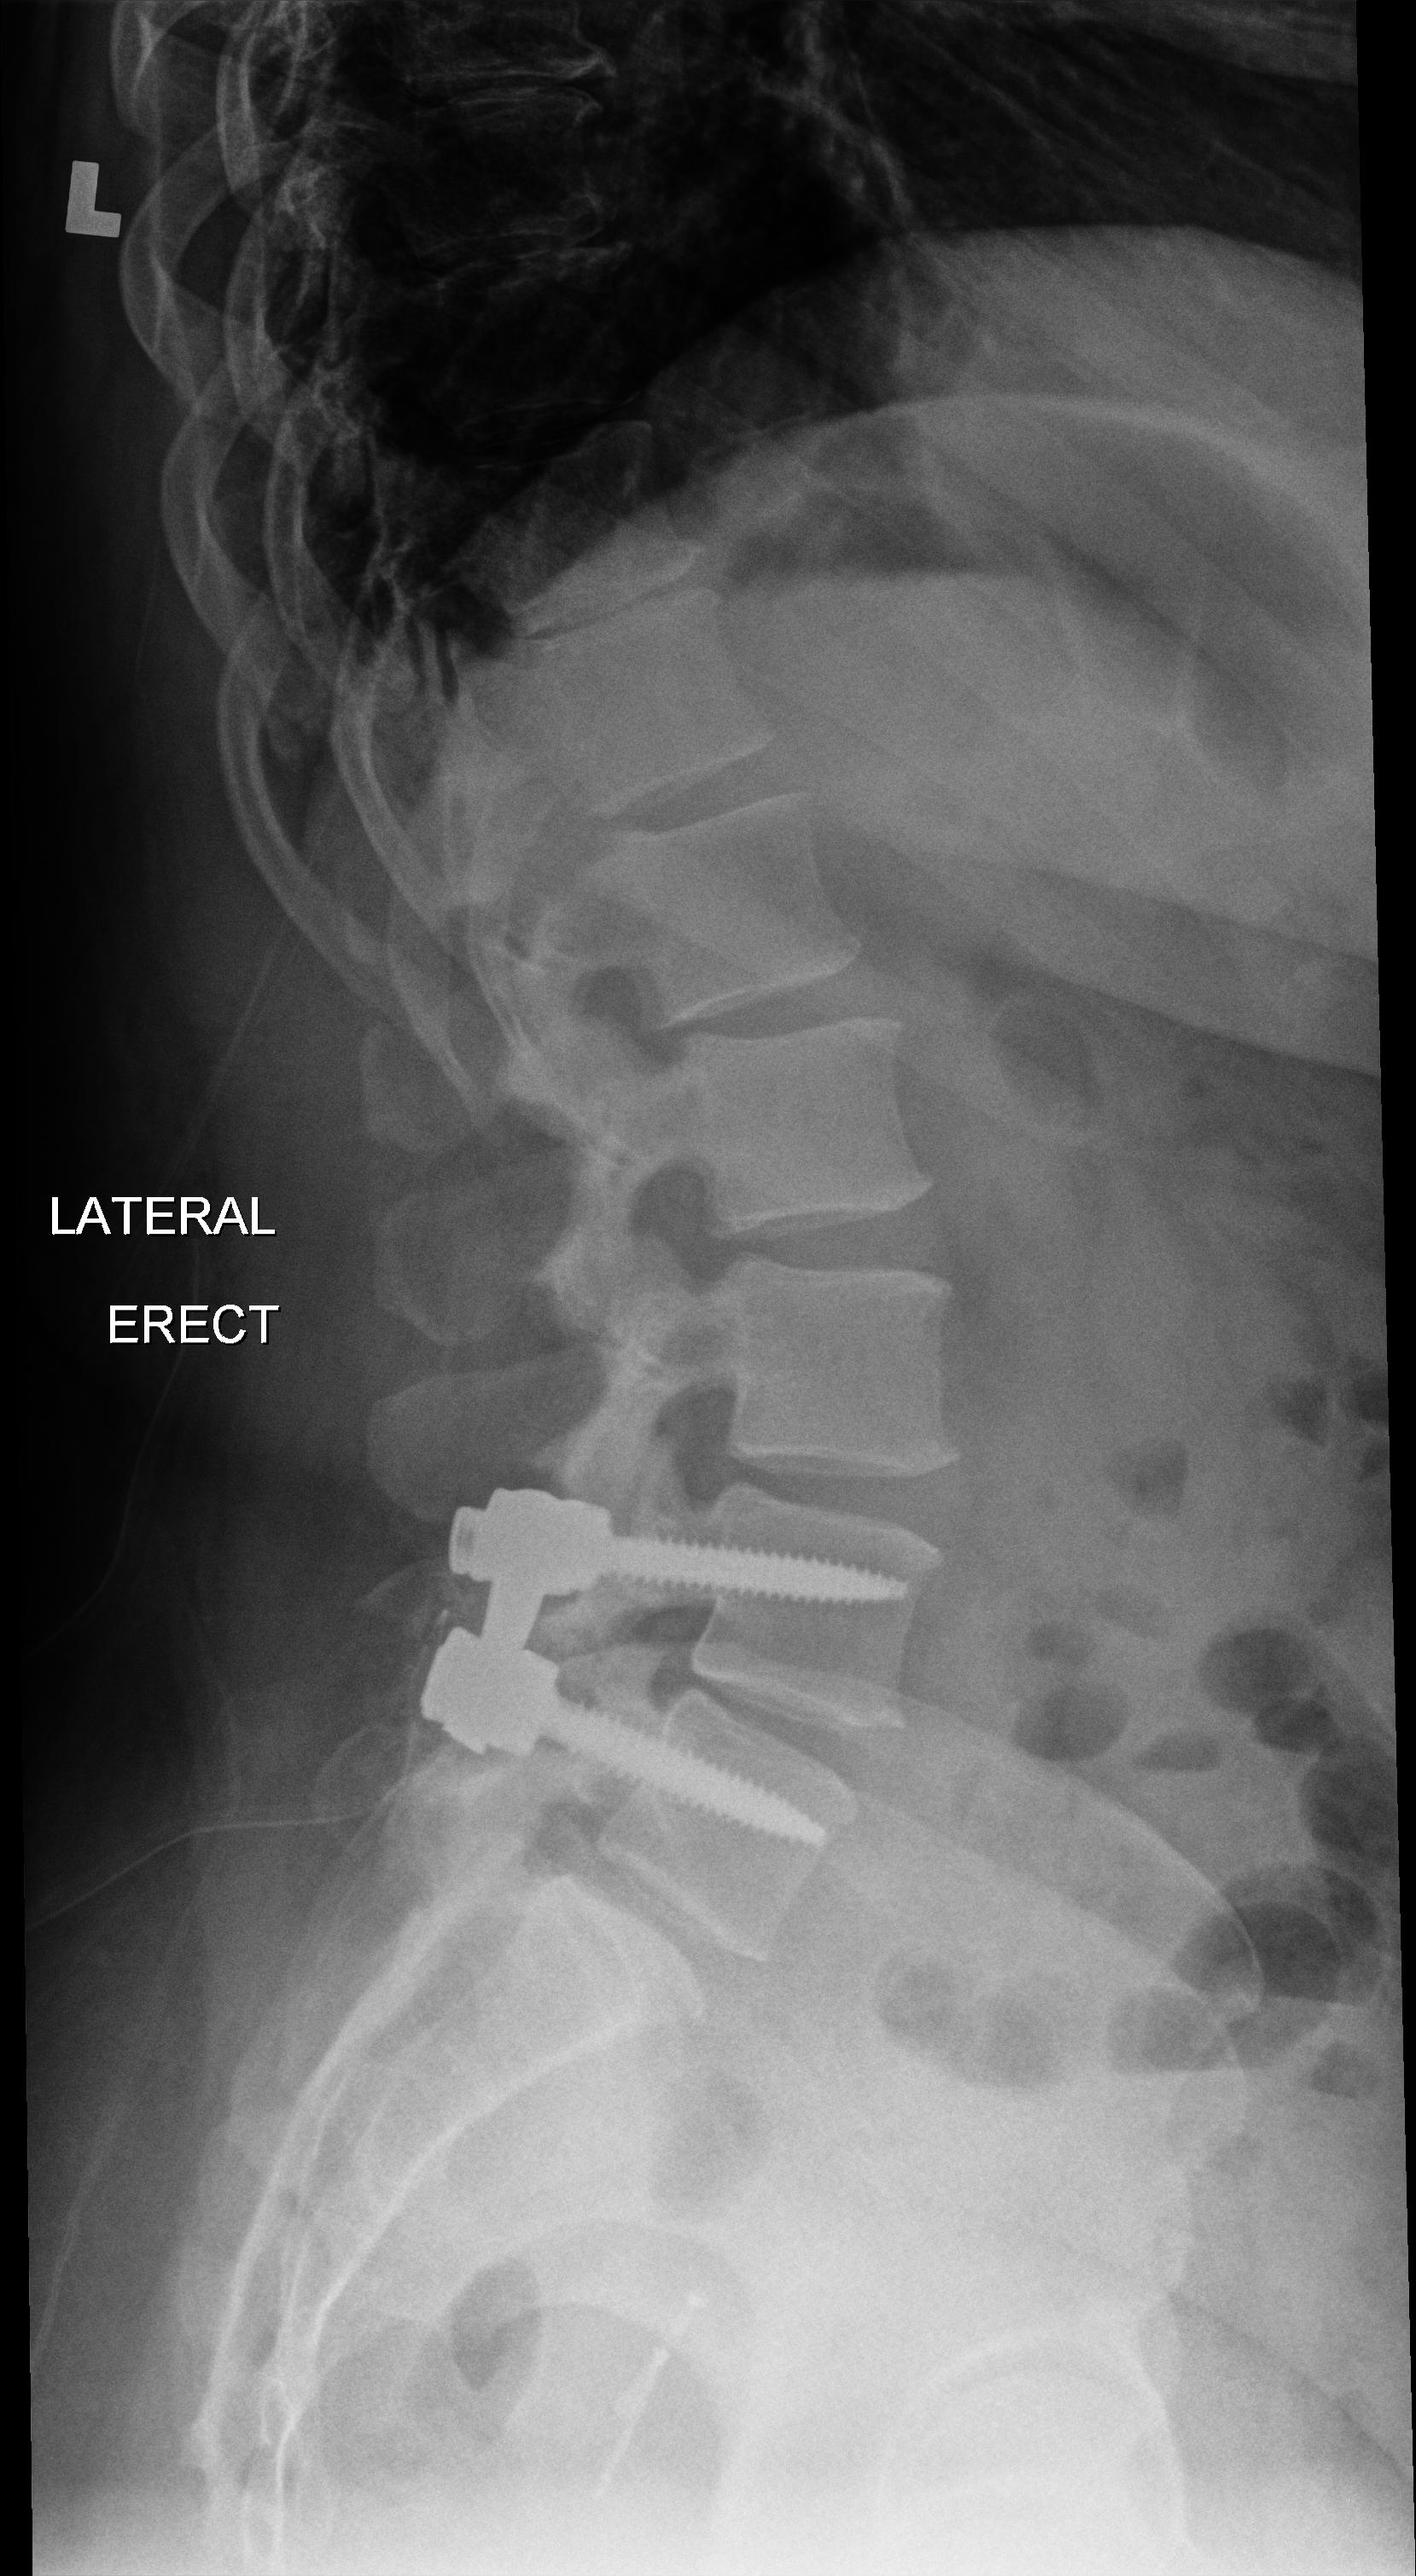
View: LATERAL
Implant manufacturer: Styker everest (K2M)